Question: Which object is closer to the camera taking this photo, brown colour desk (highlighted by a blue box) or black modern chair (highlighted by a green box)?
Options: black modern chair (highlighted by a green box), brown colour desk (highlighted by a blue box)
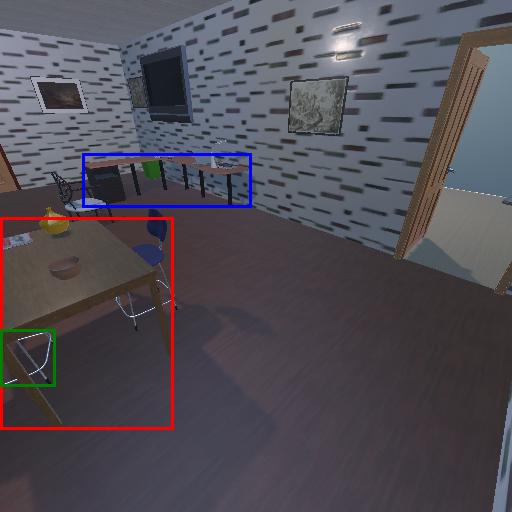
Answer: black modern chair (highlighted by a green box)